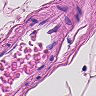
Metastatic tissue present: no